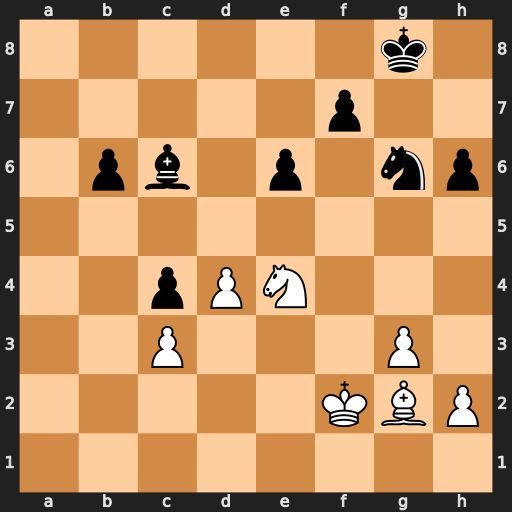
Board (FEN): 6k1/5p2/1pb1p1np/8/2pPN3/2P3P1/5KBP/8
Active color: w
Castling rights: -
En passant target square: -
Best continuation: Nf6+ Kg7 Nh5+ Kf8 Bxc6